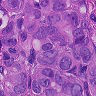
Metastatic tissue present: yes